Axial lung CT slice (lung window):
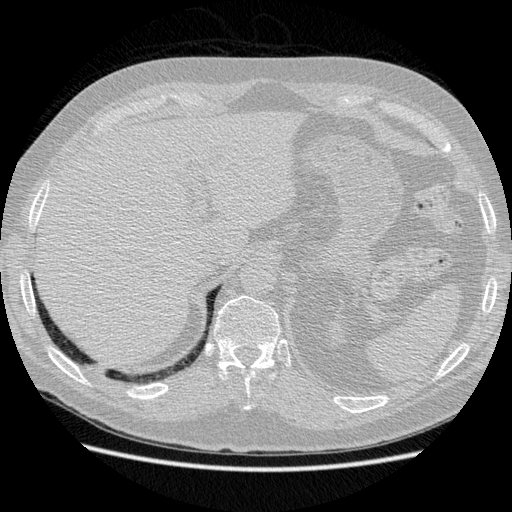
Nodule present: no